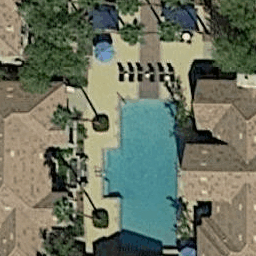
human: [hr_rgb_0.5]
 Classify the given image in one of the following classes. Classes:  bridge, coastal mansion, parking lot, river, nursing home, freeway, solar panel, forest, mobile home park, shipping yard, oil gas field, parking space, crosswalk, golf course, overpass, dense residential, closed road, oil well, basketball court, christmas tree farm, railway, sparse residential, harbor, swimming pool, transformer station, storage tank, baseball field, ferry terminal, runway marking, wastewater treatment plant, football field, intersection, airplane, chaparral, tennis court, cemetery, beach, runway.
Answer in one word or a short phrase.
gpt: swimming pool